Aerial crown-view tile of a tropical tree (Barro Colorado Island, Panama), acquired 20250616:
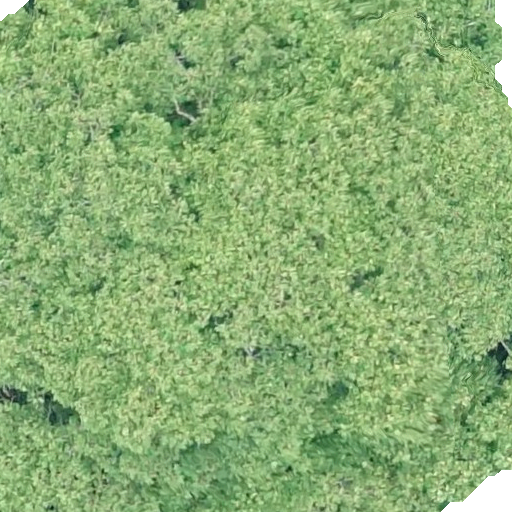
Species: Dipteryx oleifera
GBIF accepted scientific name: Dipteryx oleifera
Crown area: 536.738 m²